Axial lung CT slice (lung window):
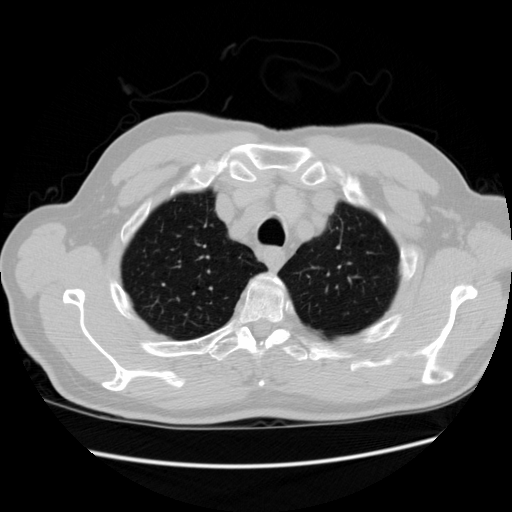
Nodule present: no